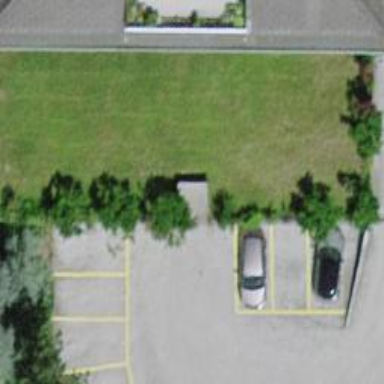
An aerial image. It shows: Parking entrance.